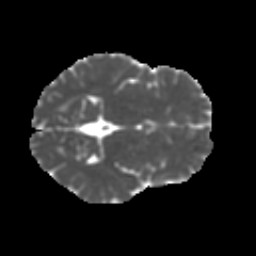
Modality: MD
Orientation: axial
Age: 15
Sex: male
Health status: ill
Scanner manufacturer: ge
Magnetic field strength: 3 T
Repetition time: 6.752 s
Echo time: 0.079 s